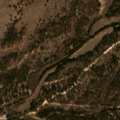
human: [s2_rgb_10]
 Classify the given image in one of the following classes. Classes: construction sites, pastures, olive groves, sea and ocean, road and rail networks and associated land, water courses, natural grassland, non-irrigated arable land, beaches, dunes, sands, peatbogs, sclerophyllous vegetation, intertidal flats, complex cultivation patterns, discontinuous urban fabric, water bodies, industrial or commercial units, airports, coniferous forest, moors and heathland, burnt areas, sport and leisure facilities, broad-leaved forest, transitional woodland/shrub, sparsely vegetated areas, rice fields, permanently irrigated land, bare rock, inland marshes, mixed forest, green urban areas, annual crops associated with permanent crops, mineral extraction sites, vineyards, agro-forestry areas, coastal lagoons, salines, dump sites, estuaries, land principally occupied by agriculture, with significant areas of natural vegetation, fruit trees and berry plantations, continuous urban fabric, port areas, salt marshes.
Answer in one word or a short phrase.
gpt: non-irrigated arable land, annual crops associated with permanent crops, agro-forestry areas, broad-leaved forest